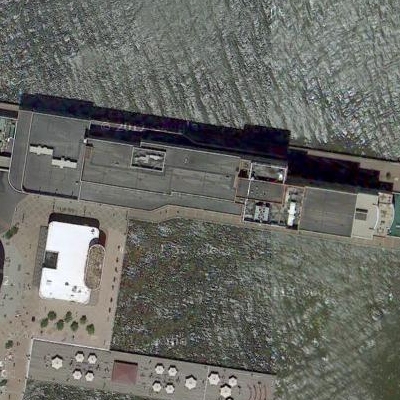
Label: Industry